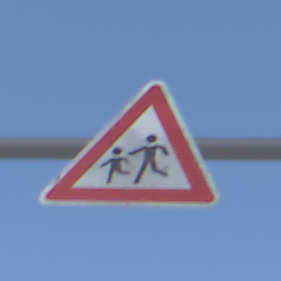
Verkehrszeichen: KinderRechts
Umgebung: Outdoor, Urban
Tageszeit: MorningAfternoon
Wetter: Clear
Licht: Natural
Jahreszeit: NotSpecified
Kontrast: HighContrast